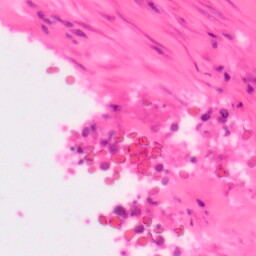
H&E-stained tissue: Colon